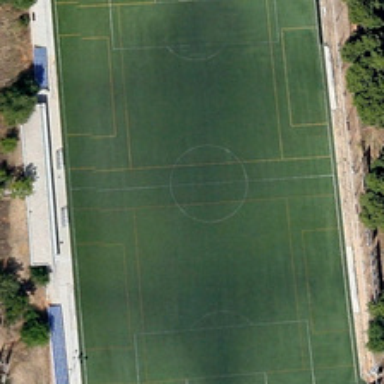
A football field is near several green trees .